Question: Find the horizontal coordinate of the first time the ball hits the ground. The result is rounded down to the nearest integer
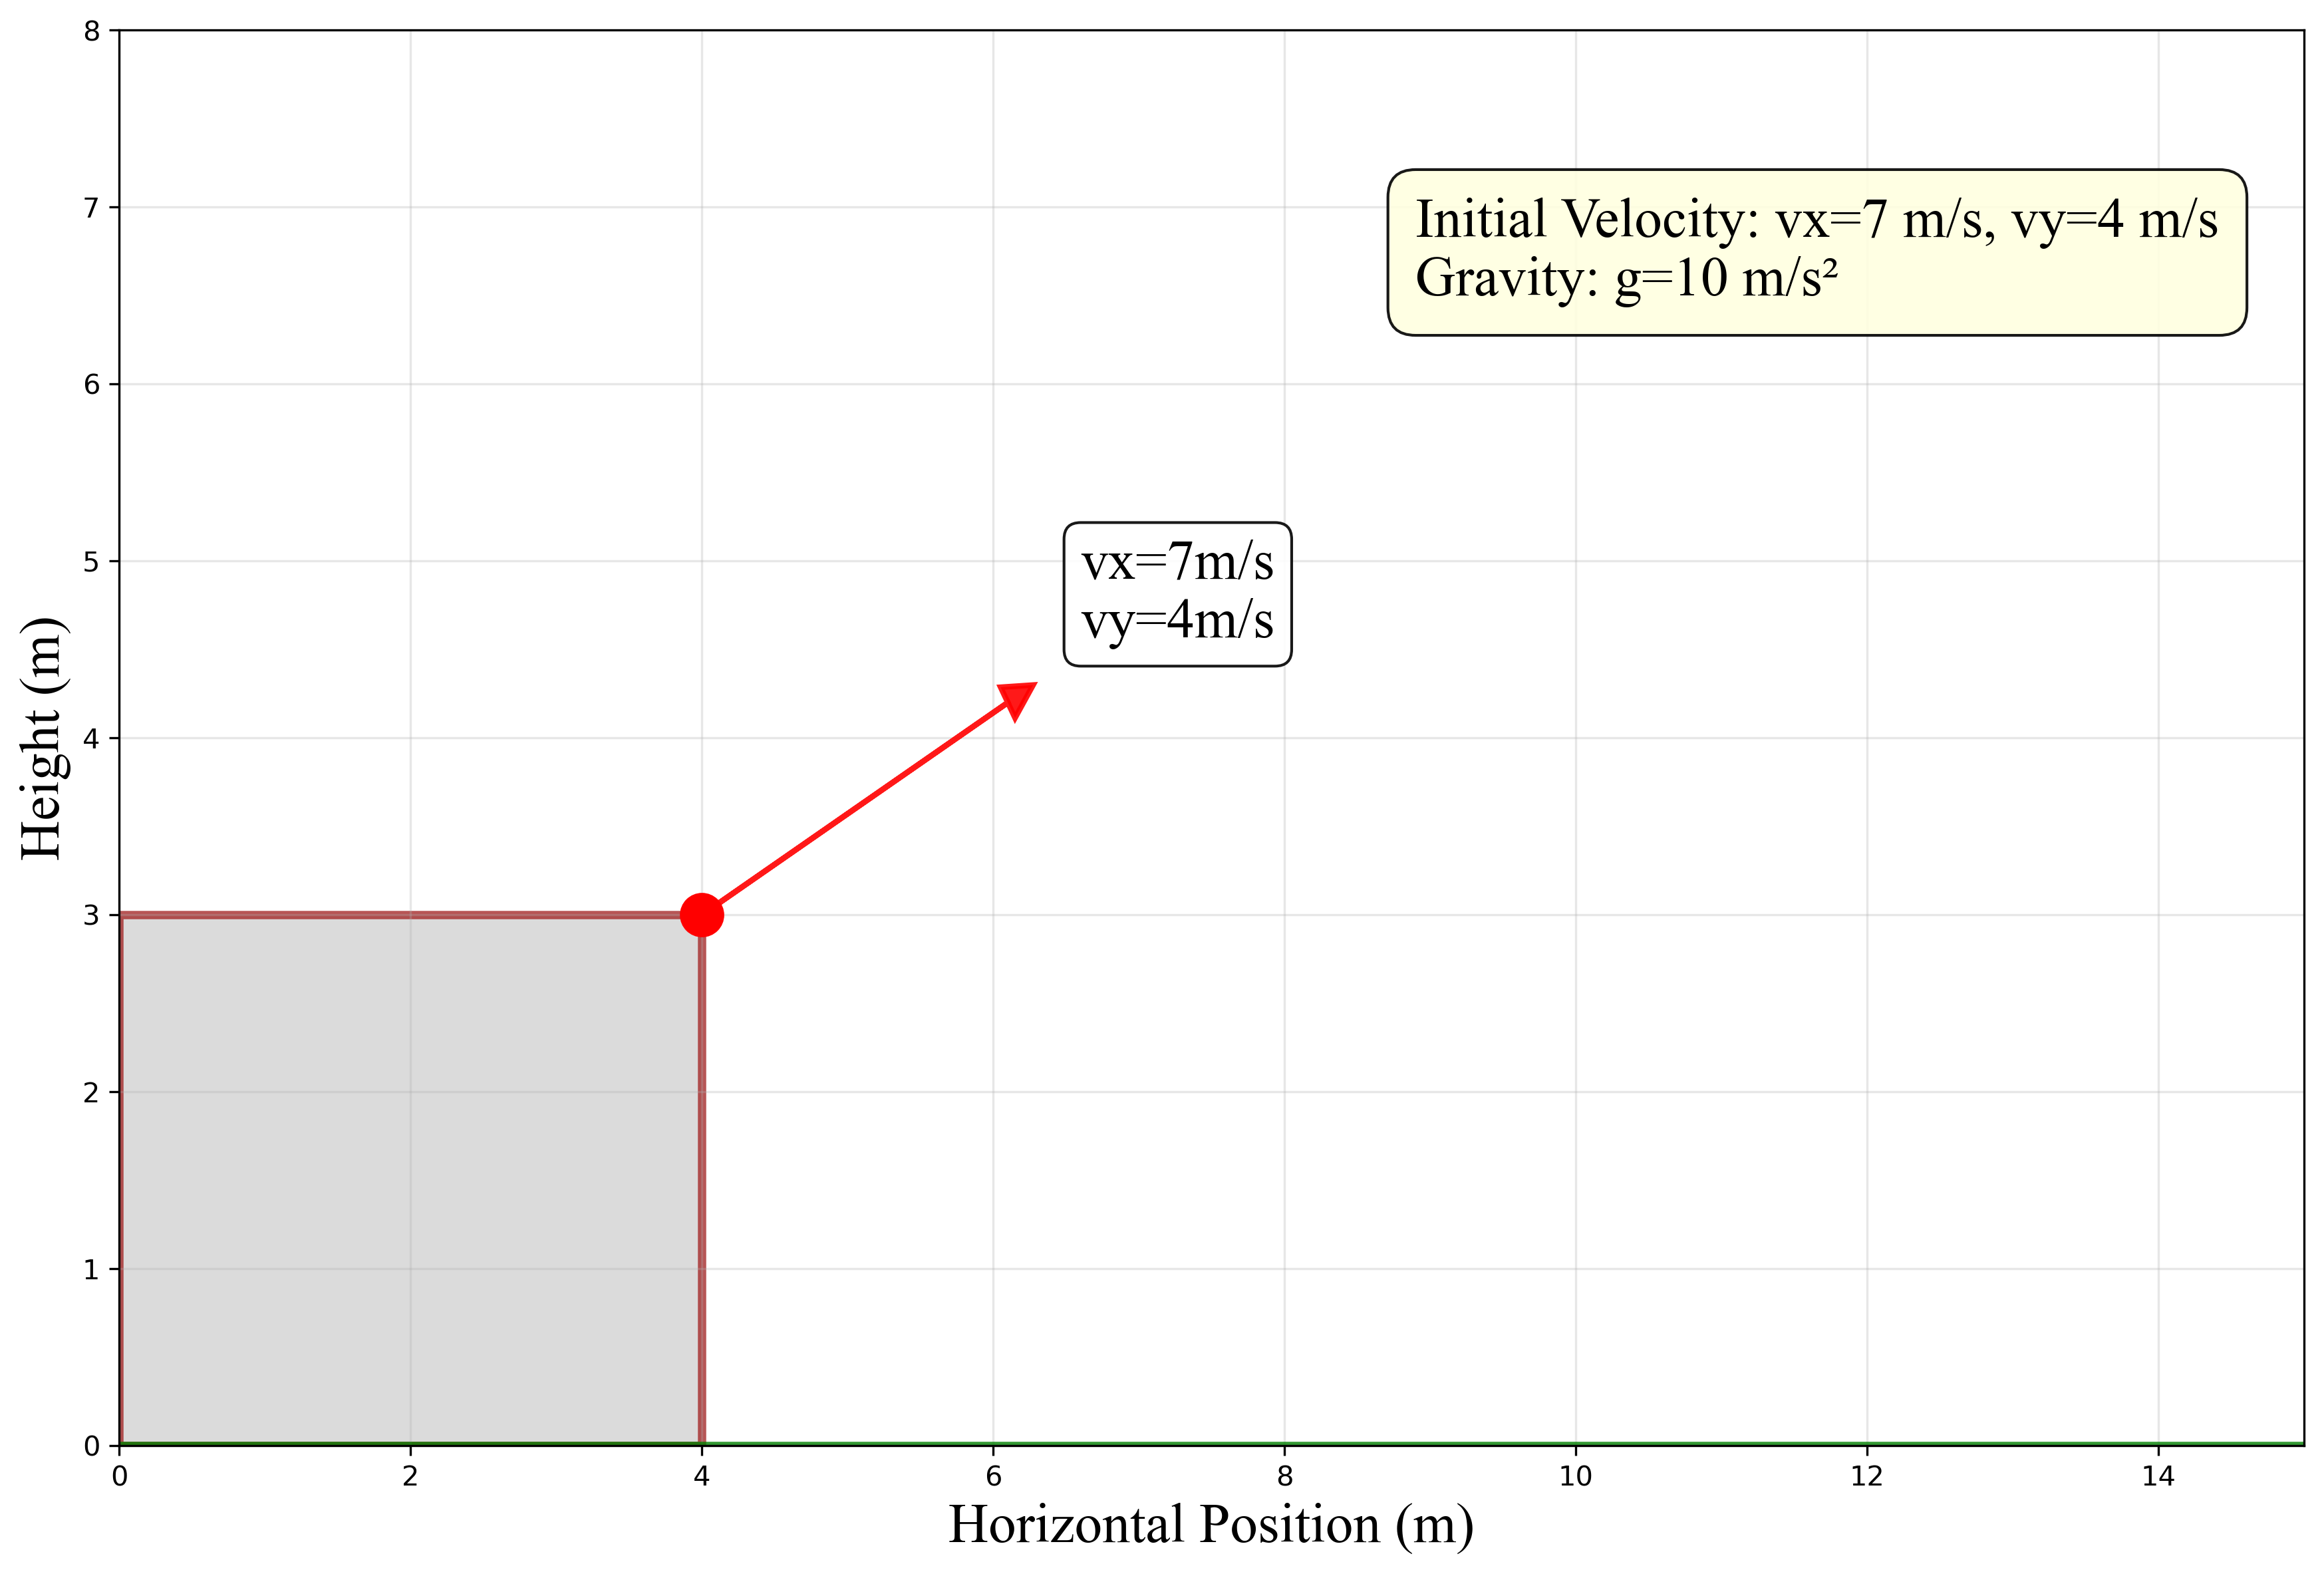
Answer: 12